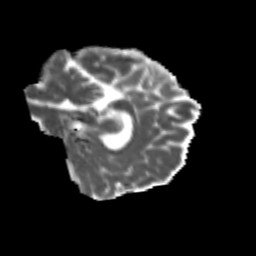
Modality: MD
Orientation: sagittal
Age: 23
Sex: female
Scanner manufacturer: siemens
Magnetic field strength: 3 T
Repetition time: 3.5 s
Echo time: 0.113 s